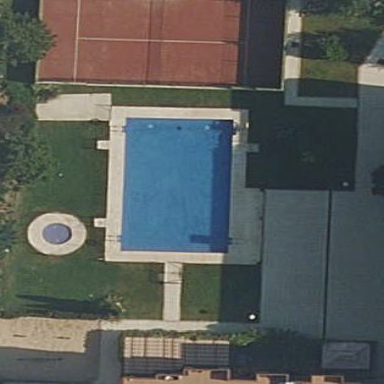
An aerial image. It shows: Swimming pool located in leisure land.